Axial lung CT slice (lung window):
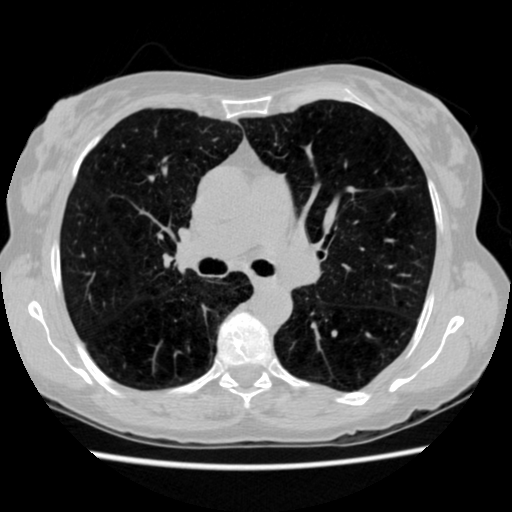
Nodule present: no